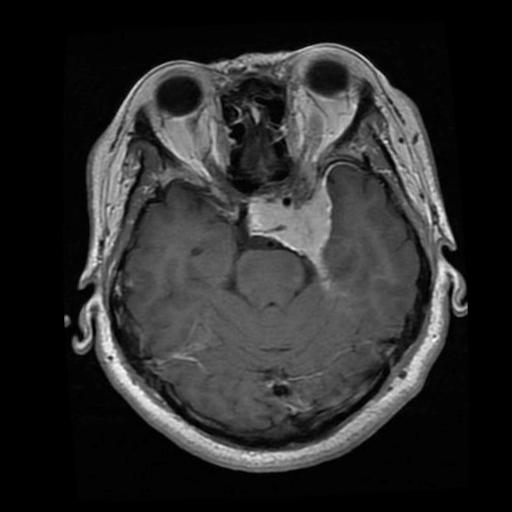
Label: meningioma